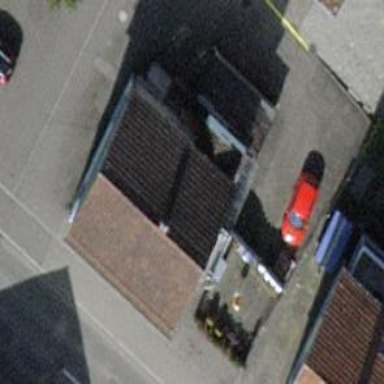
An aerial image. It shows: Restaurant.